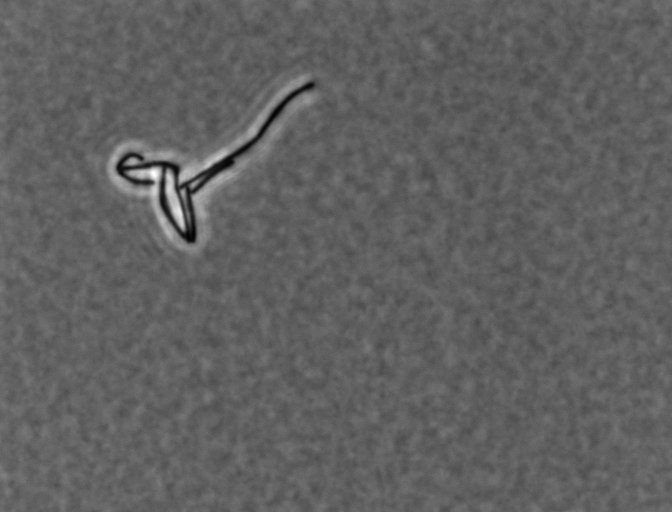
Bacillus subtilis